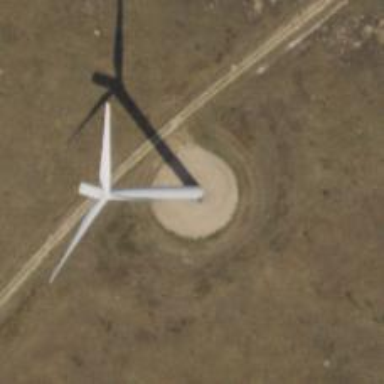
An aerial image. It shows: Wind turbine generating power.